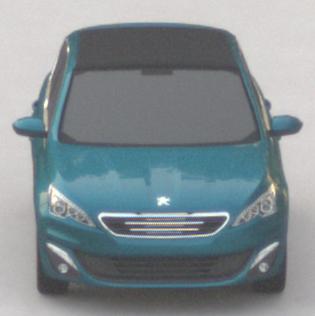
Make: Peugeot
Model: 308 VTi 82
Detailed model: 308 (II)
Model produced from: 2013/09
Model produced until: 2014/11
Doors: 5
Color: blue
Road condition: dry road
Daytime: sunrise or sunset
Contrast: low contrast